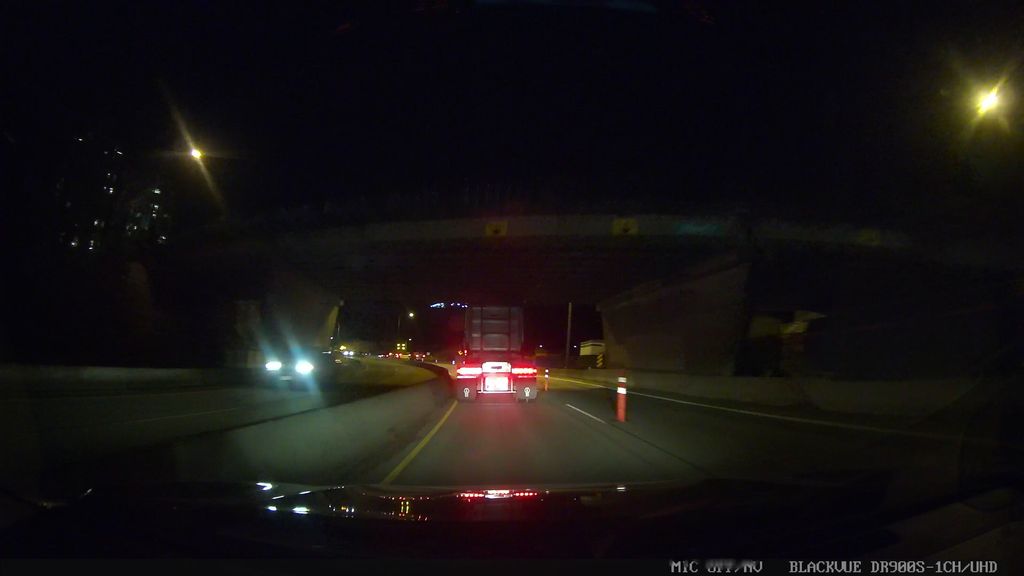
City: vancouver